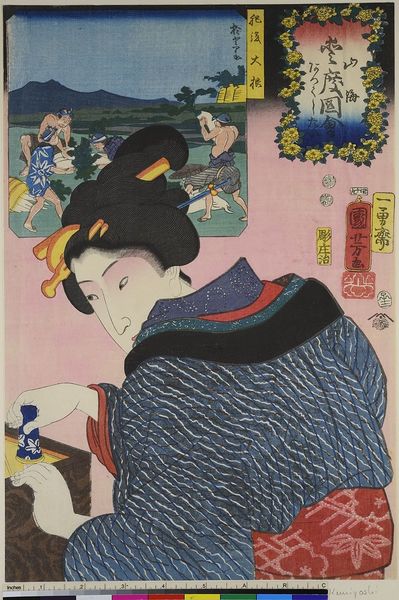
Titel: Der Rettich aus der Provinz Higo: Ich möchte es warm machen!, Blatt 49 aus der Serie: Glücksbringende Bilder von Bergen und dem Meer
Künstler: Utagawa Kuniyoshi
Standort: Hamburg
Institution: Museum für Kunst und Gewerbe Hamburg
Schlagwörter: blau, gelb, frau, rot, holzschnitt, druckgraphik, druckgrafik, stempel, tracht, landwirtschaft, zeit, farbholzschnitt, blau rot, rettich, kimono, volkstracht, edo, reproduktionen, druckerzeugnisse, gemüse, daikon, gemüseanbau, wiiß